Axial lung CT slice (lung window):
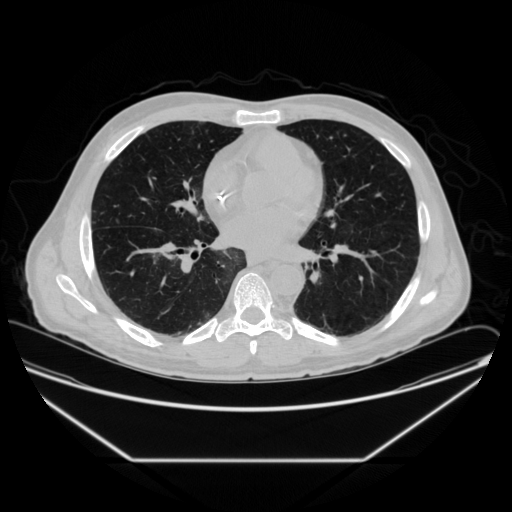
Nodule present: no